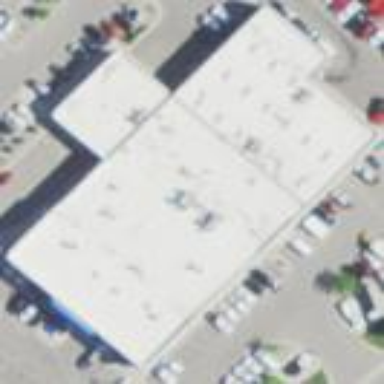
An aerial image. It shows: Car shop building.